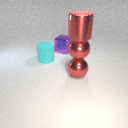
large red metal sphere below large red metal cylinder